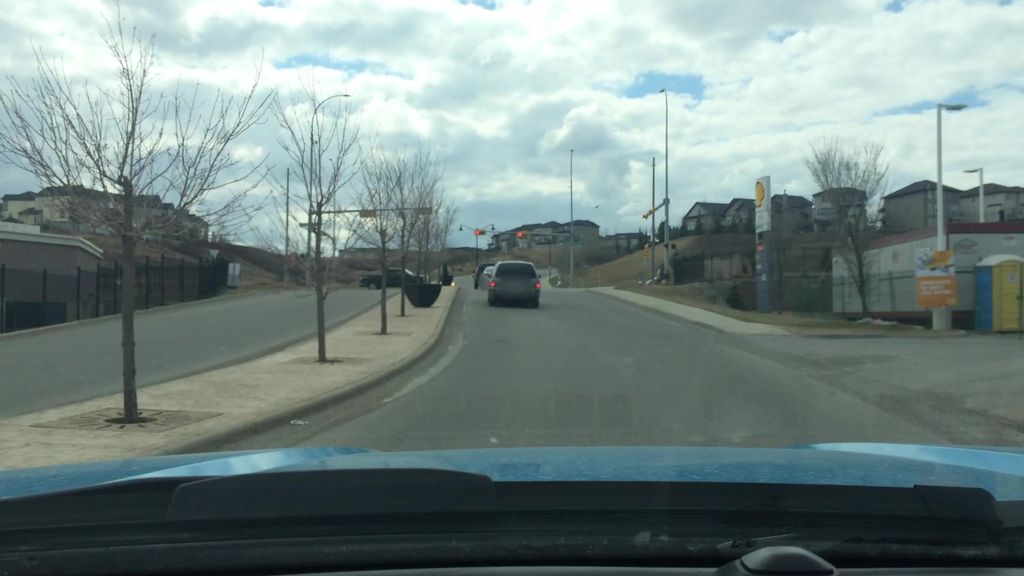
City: calgary